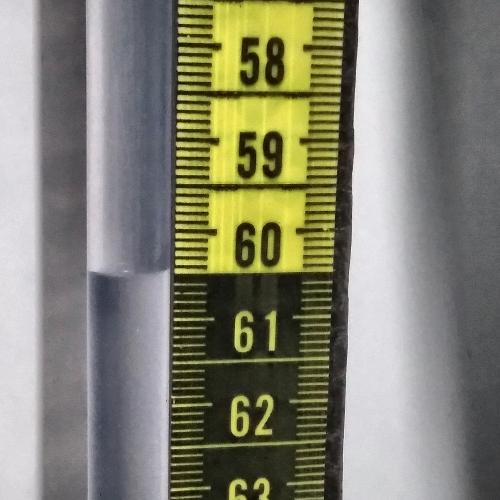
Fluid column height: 60.4 cm